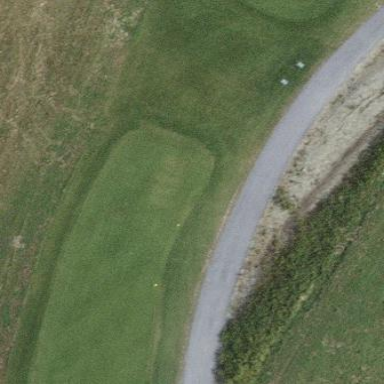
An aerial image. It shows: Golf tee.